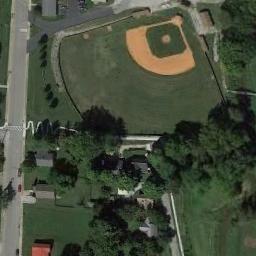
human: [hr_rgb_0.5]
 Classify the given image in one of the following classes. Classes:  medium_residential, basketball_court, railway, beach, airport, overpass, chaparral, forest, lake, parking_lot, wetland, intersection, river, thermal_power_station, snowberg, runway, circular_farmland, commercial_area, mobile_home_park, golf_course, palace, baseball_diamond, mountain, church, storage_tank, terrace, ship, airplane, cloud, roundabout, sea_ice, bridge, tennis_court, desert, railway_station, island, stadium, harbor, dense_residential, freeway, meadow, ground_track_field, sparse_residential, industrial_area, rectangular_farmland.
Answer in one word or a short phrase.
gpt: baseball_diamond